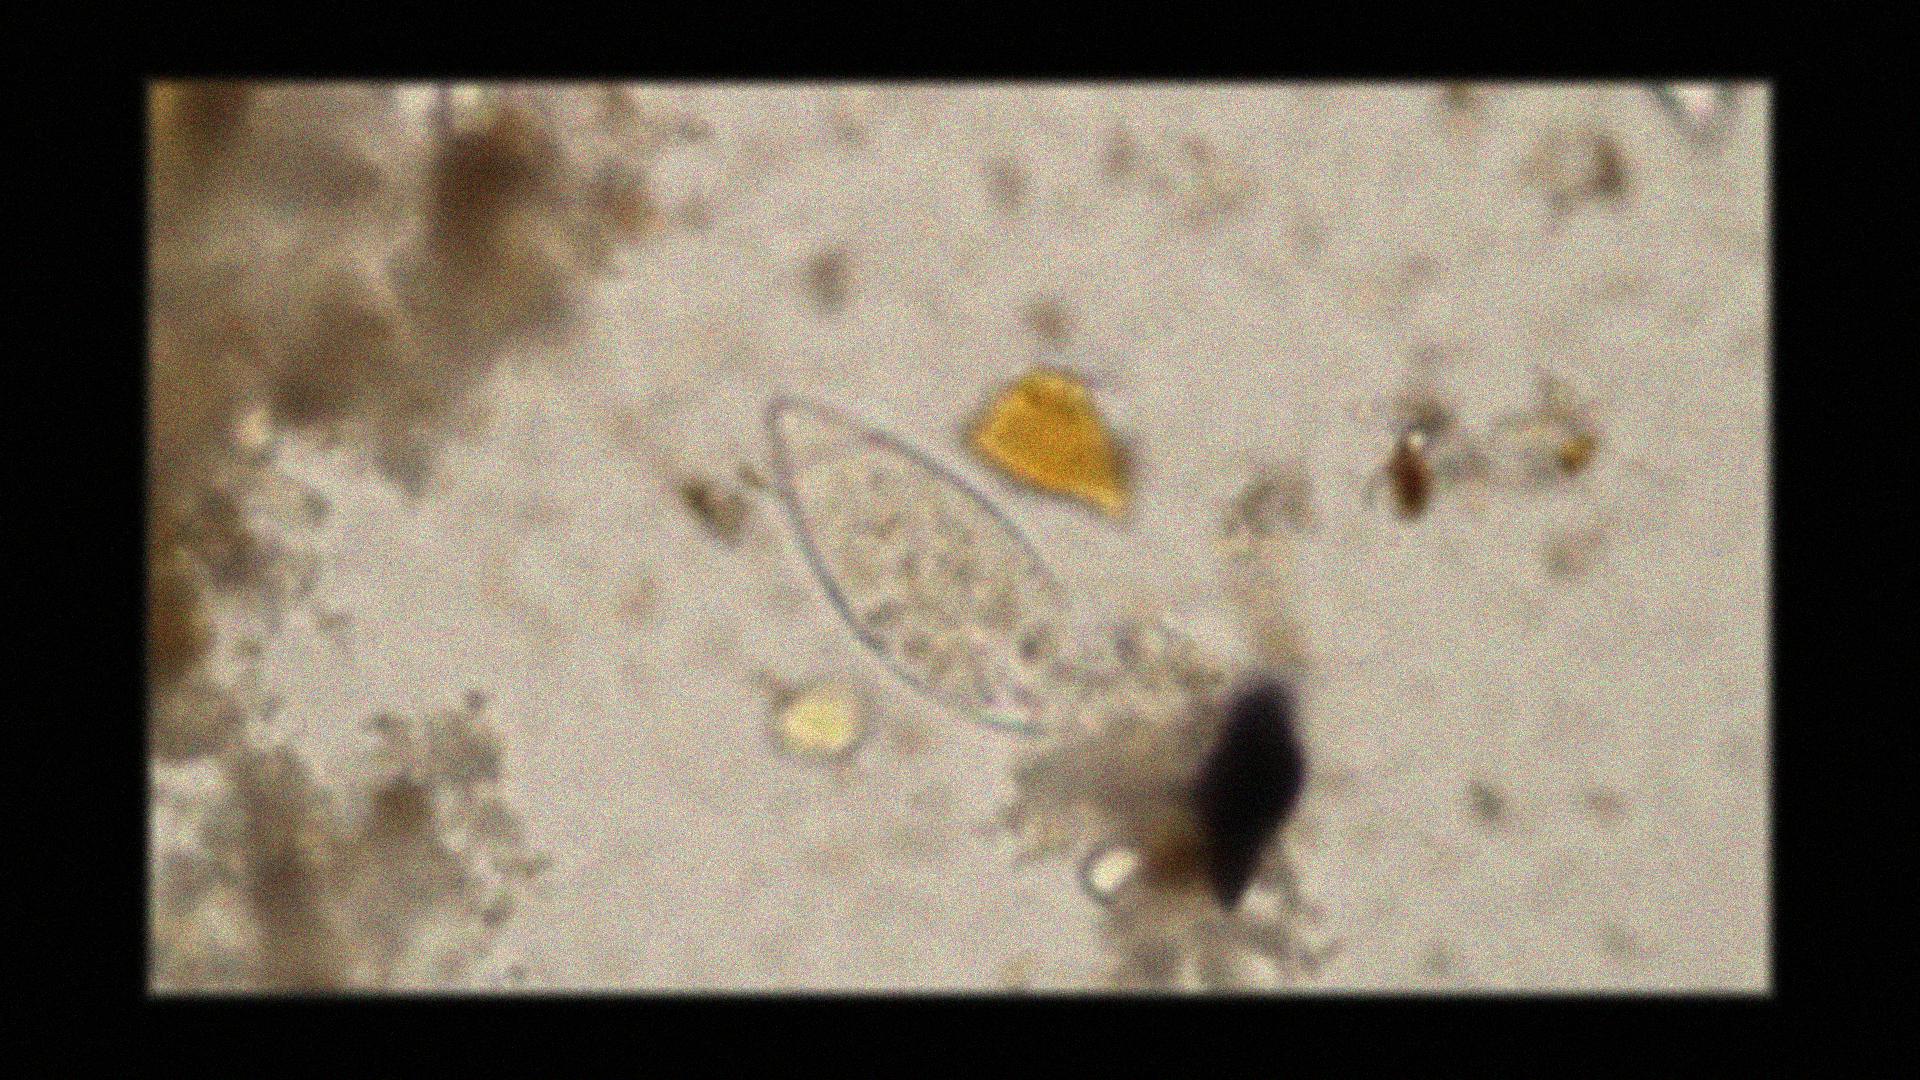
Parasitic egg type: Fasciolopsis buski